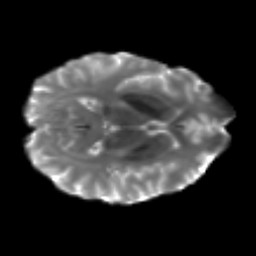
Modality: T2w
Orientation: axial
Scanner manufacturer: siemens
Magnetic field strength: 3 T
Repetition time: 3.6 s
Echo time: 0.092 s